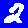
Digit: 2